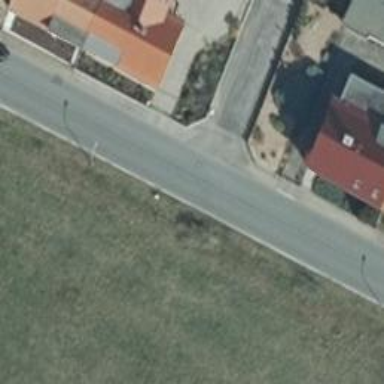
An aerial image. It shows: Asphalt road classified as tertiary.